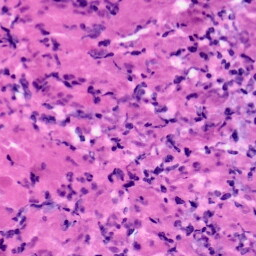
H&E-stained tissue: Pancreatic